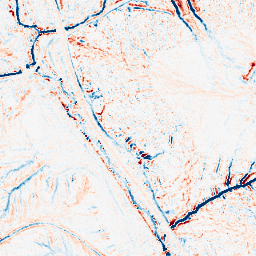
Category: edge_preserving
Decomposition family: median
Decomposition parameters: size: 7
Upsampling method: bilinear
Upsampling parameters: scale: 8
Upsampling scale: 8